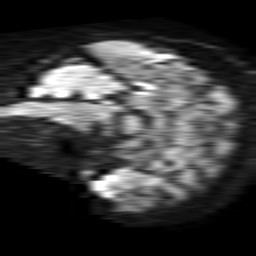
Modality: TRACE
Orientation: sagittal
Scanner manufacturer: philips
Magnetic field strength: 1.5 T
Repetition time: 4.6 s
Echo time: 0.08517 s